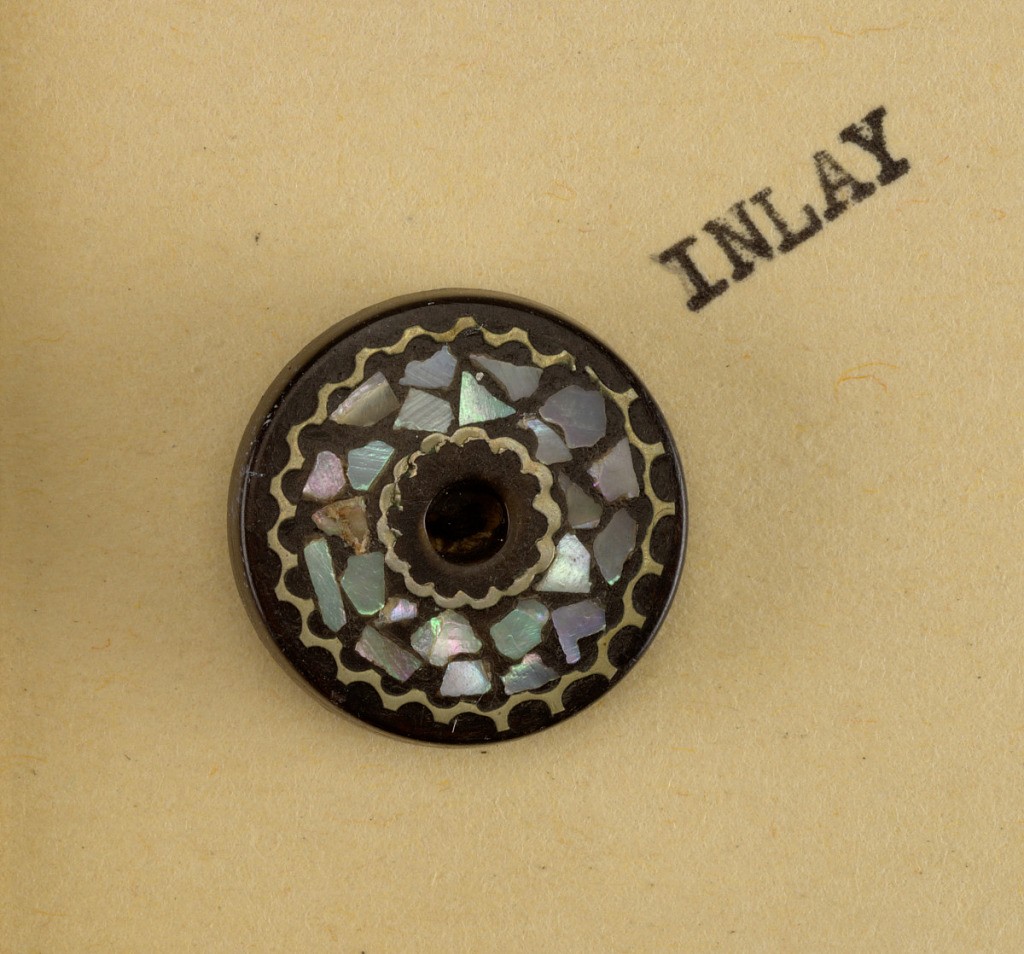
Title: button
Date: ca. 1880
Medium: rubber; mother of pearl, brass in tin
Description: one circular button  with two holes for sewing and ornamented on top with bits of mother of pearl between waving lines of brass -  this button originally part of components making up 1941-91-2-a/f.  See 1941-91-2-b,c,e [deaccessioned] and -a [still accessioned] for other original components.

Component -d is on Cooper Union Exhibition card 4